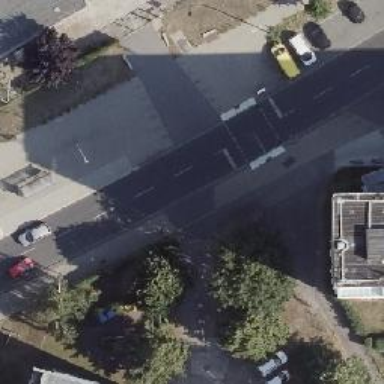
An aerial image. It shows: Crossing with traffic signals.